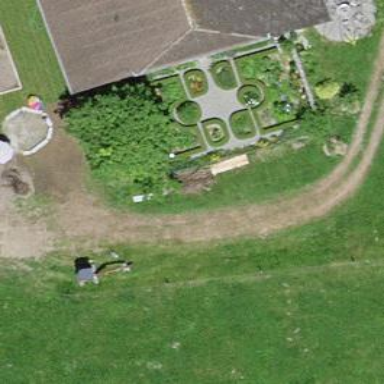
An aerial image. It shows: Residential garden.